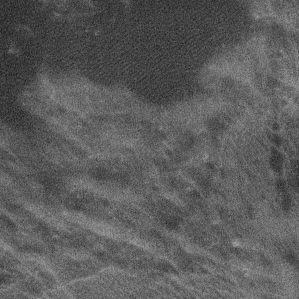
Label: frost